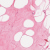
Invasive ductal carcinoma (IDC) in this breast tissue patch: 0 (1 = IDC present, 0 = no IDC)